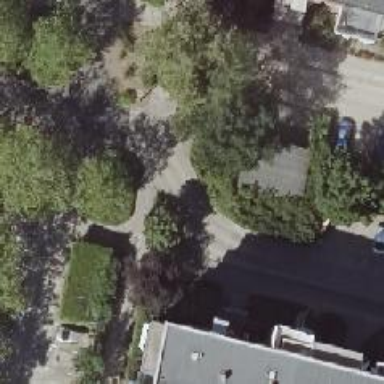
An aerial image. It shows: Residential road with concrete surface. There are separate sidewalks on both sides.